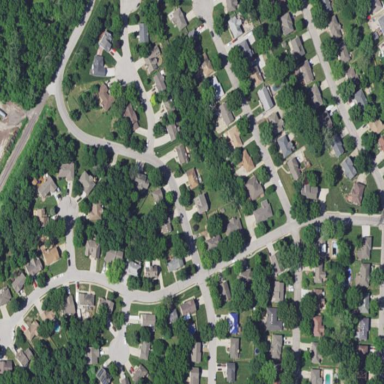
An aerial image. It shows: This residential area consists of single-family homes.